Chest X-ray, AP view. Patient: 7 years old, sex F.
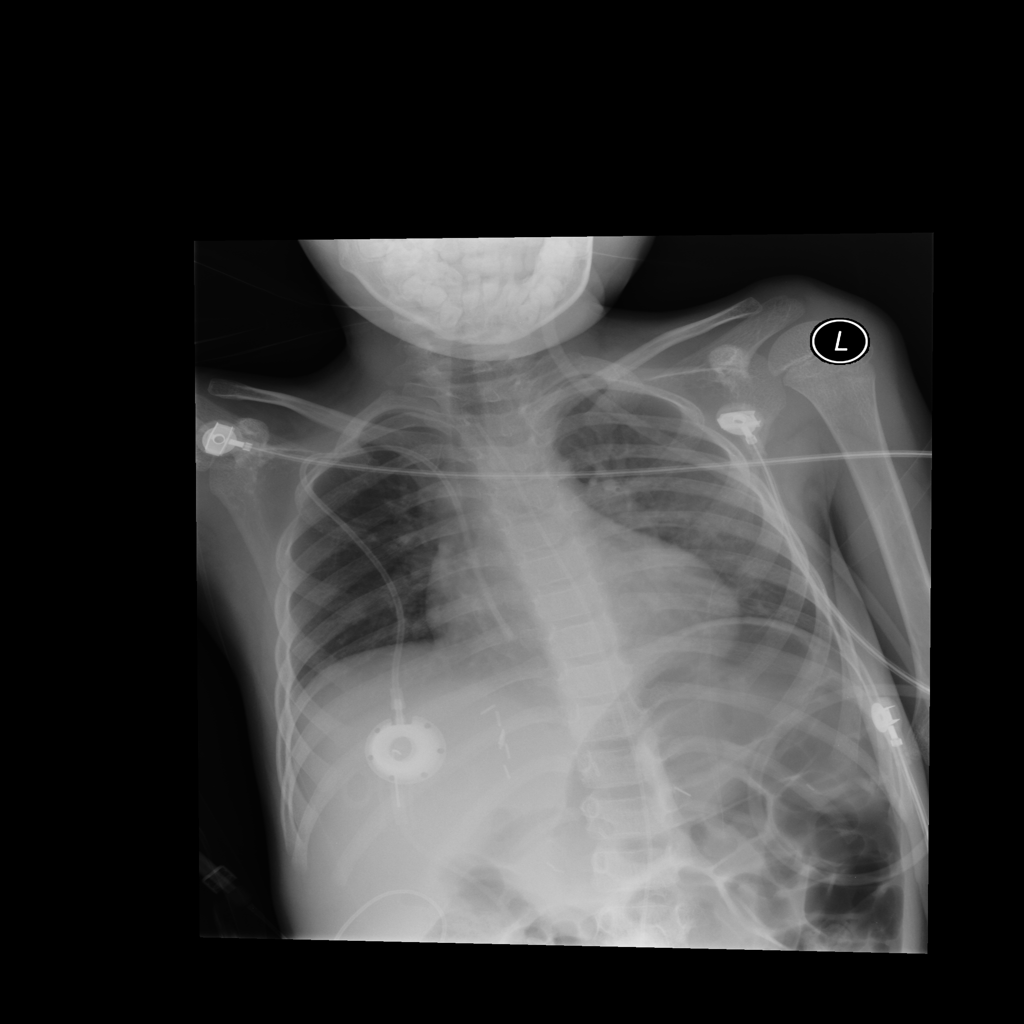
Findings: Infiltration